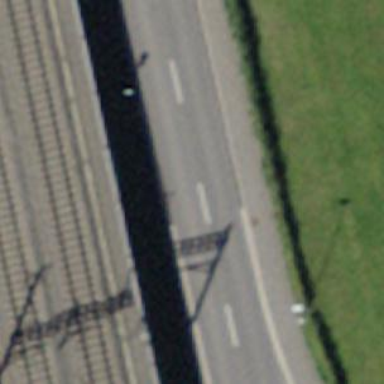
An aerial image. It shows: Tertiary road with asphalt surface.